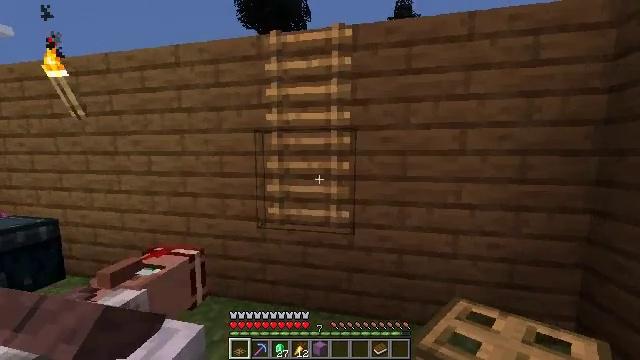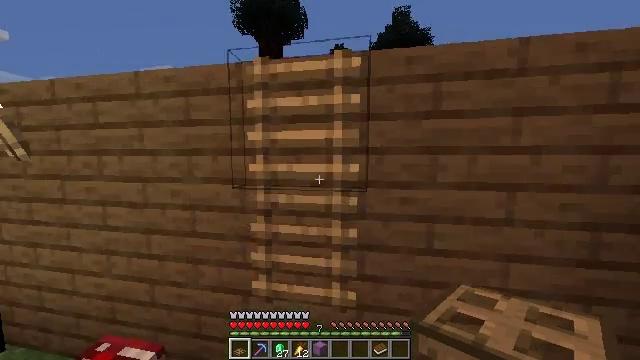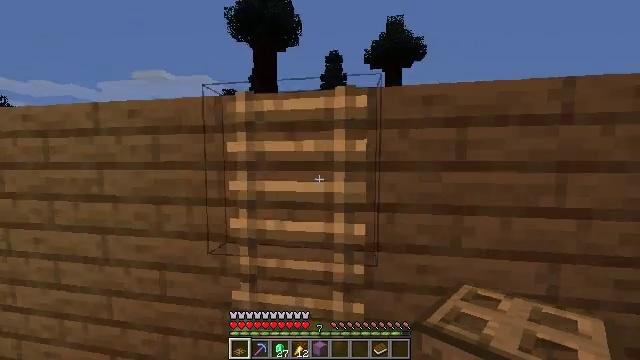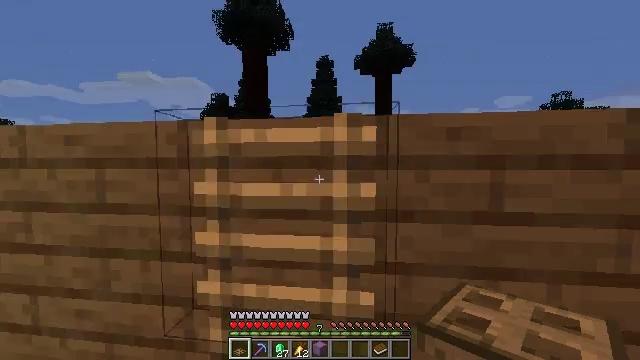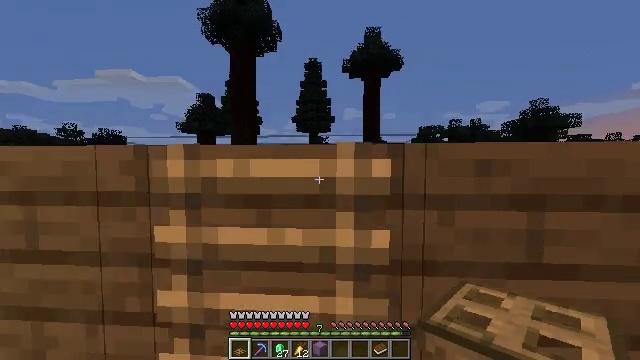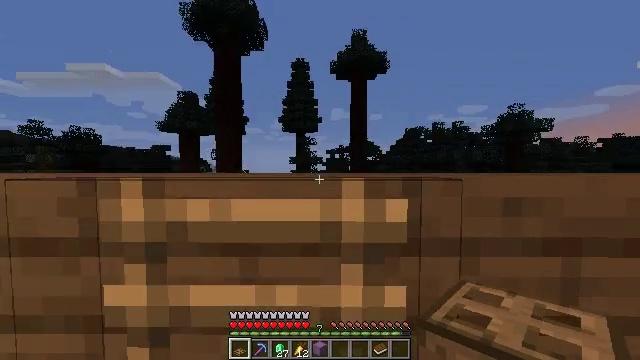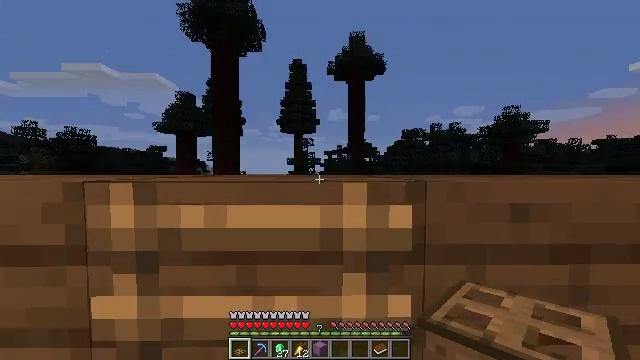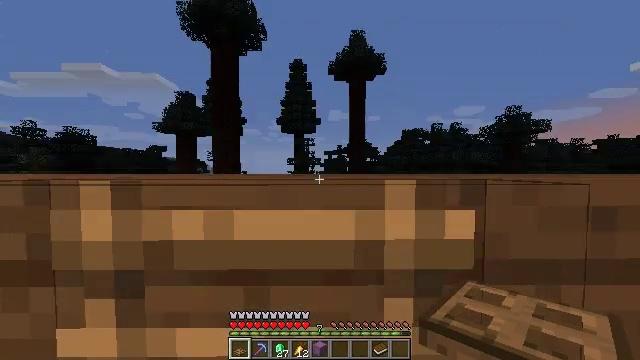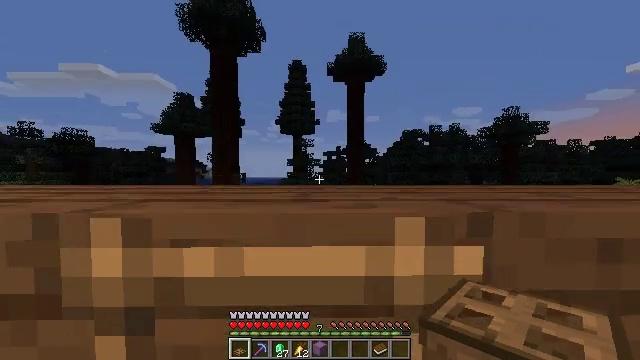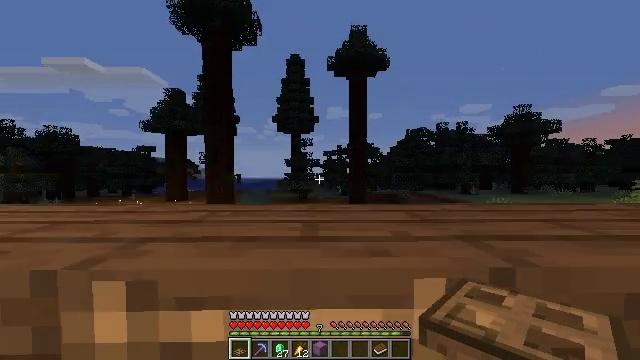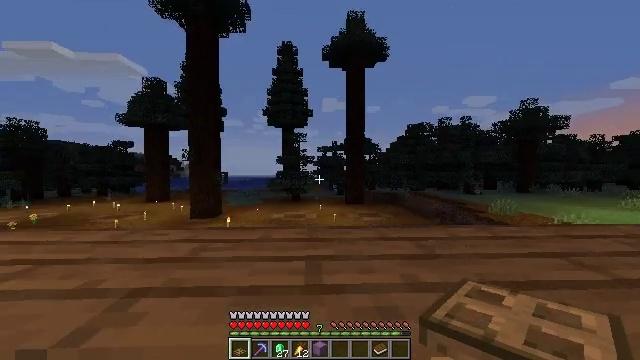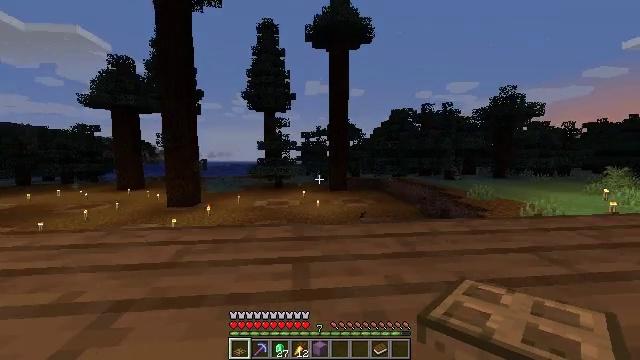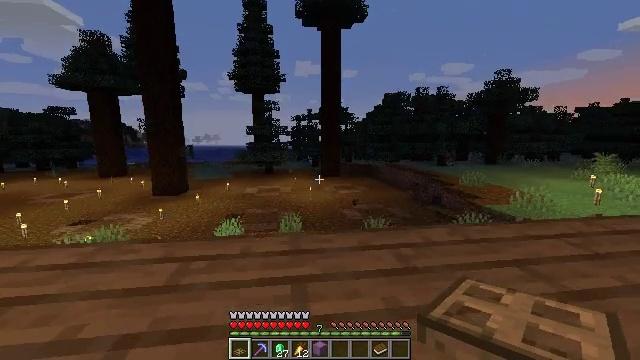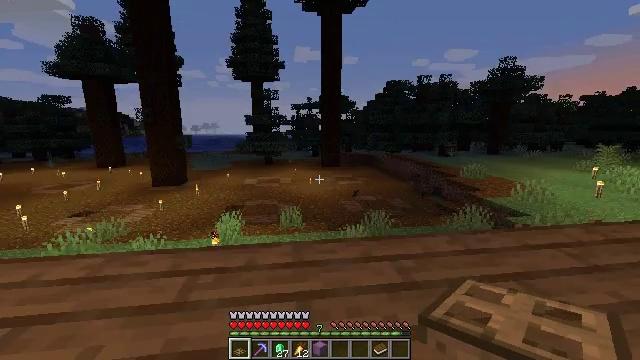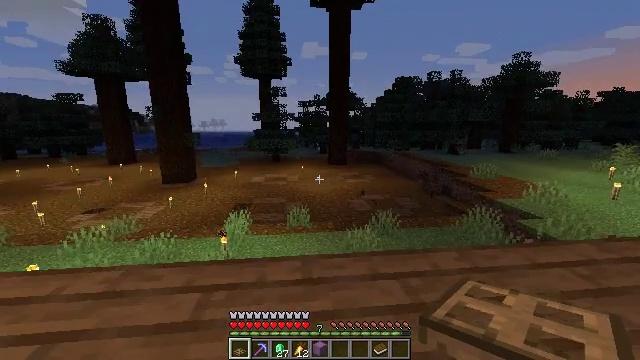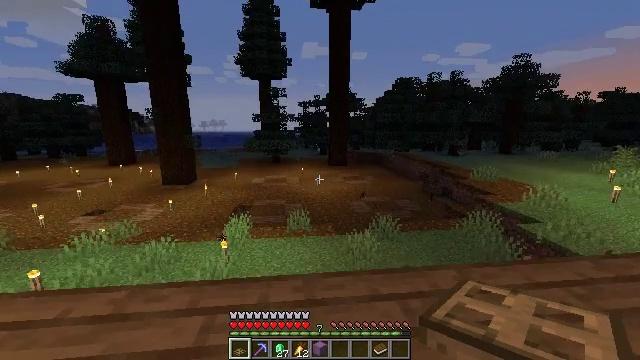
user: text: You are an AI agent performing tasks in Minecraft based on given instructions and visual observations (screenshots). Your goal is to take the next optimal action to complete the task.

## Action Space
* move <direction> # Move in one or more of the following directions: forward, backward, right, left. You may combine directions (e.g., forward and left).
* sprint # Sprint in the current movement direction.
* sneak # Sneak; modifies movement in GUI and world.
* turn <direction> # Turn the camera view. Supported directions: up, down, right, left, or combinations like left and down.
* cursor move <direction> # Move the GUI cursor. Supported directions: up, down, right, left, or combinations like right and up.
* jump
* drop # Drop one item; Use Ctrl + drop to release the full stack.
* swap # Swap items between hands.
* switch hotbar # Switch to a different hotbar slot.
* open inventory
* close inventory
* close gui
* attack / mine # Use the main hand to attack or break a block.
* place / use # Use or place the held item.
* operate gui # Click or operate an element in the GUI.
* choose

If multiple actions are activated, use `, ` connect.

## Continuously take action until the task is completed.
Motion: motion action
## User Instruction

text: Manufacture an ender pearl.
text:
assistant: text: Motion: move forward, sprint, jump
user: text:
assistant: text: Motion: move forward, sprint, turn right and up, jump
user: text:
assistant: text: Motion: move forward, sprint, turn right, jump
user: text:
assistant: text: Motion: move forward, sprint, turn right, jump
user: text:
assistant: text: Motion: move forward, sprint, turn right
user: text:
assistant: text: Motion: move forward, sprint
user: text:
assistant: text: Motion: move forward, sprint
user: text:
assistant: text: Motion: move forward, sprint
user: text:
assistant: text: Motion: move forward, sprint
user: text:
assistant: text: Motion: move forward, sprint, turn right
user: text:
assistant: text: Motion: move forward, sprint, turn right and down
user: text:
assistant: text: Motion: move forward, sprint, turn right and down
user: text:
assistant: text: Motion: move forward, sprint, turn down
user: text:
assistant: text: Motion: move forward, sprint, turn left
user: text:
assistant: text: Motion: move forward, sprint
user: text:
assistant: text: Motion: move forward
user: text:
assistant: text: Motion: move forward
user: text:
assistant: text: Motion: move forward
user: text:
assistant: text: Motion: move forward
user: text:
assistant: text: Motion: move forward
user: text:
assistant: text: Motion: move forward
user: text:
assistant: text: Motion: move forward
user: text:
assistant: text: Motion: move forward
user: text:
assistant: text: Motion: move forward
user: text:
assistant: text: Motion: move forward
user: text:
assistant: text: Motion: move forward, turn right and down
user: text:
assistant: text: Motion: move forward, turn right and down
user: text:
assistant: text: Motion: turn right and down, open inventory
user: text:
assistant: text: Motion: cursor move right, open inventory
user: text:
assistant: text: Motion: cursor move right, open inventory